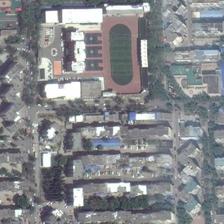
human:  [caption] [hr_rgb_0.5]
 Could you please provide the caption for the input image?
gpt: an oval football field with three small basketball court are encircled by lush plants .

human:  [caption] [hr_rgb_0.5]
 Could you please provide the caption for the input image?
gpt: a rectangular playground and many tall buildings surrounded .

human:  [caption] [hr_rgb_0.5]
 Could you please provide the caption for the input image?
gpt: a playground with three basketball fields next to it is surroundeded by many buildings and green trees .

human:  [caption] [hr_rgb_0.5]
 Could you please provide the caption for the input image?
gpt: many buildings and some green plants are around a playground with three basketball fields next to it .

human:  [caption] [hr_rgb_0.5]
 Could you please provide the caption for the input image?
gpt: a large playground with three basketball fields next to it is between green trees and white tall buildings .